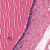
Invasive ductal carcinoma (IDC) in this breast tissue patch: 0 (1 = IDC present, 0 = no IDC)